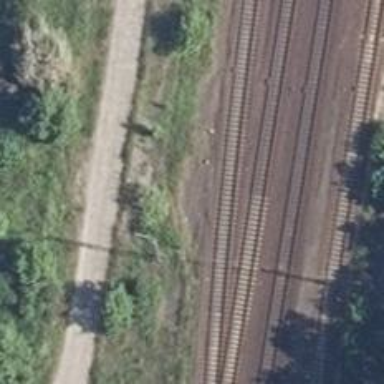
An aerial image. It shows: Abandoned railway yard.